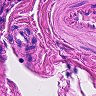
Metastatic tissue present: no